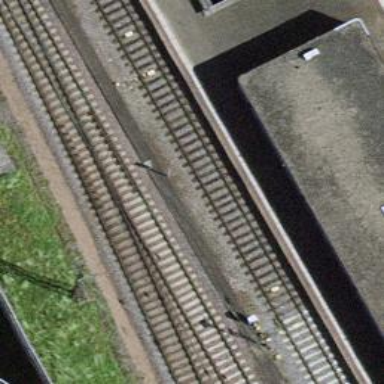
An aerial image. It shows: Railway signal.